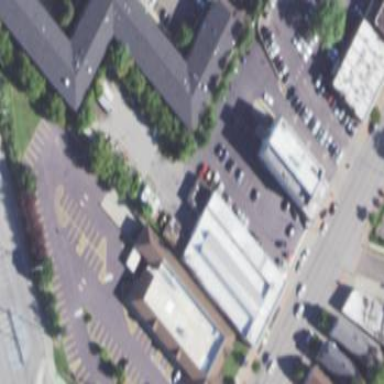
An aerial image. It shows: Retail building housing supermarket.